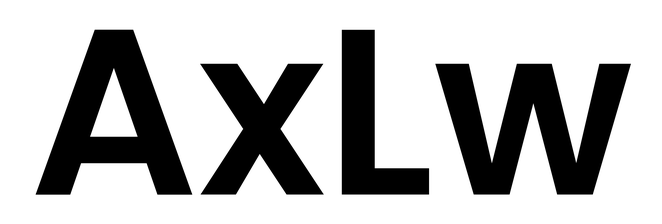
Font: Poppins-SemiBold